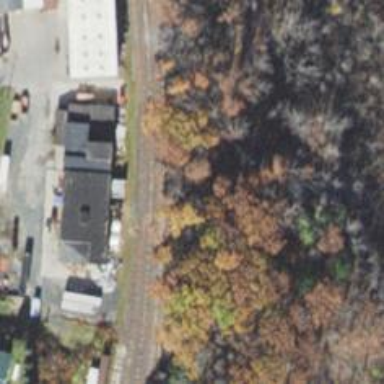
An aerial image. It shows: Railway siding with rails.